Question: So lets say i have a div 100px width and height and i would like to hide just a part of it using CSS/HTML/JS And this part should be a part of a pie like a pizza triangle. Here is an example:
So i want to cut a part of it like it would be a circle having a coordinates of a middle point and a start/end angle of cut part.
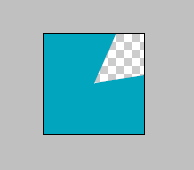
Answer: You could do it with a 'SVG' shape, using a <URL>.
Example on codepen <URL>
---
'''
<svg width="100px" height="100px" viewBox="0 0 100 100"
xmlns="http://www.w3.org/2000/svg" version="1.1">
<desc>Square without a pizza slice</desc>
<polygon fill="cyan" points="0,0 0,100 100,100, 100,30, 50,50 70,0" />
</svg>
'''
---
'''
div {
background: cyan;
overflow: hidden;
width: 100px; height: 100px;
position: relative;
}
div:before {
content: "";
position: absolute;
right: 0;
top: 0;
width: 100px;
height: 100px;
background: #fff;
-webkit-transform: skew(-42deg) translate3d(30px, -60px, 0) rotateZ(-25deg);
-ms-transform: skew(-42deg) translate3d(30px, -60px, 0) rotateZ(-25deg);
-moz-transform: skew(-42deg) translate3d(30px, -60px, 0) rotateZ(-25deg);
transform: skew(-42deg) translate3d(30px, -60px, 0) rotateZ(-25deg);
}
'''
---
Resulting screenshot

Using transformations all edges are still smooth, but with this approach you need to calculate by hand the values of 'skew' and 'rotate' instead of passing a list of coordinates -- as in the SVG approach -- and you need to also specify the exact 'background-color' for the pseudoelement.